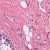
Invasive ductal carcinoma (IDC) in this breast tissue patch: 1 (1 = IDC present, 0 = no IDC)